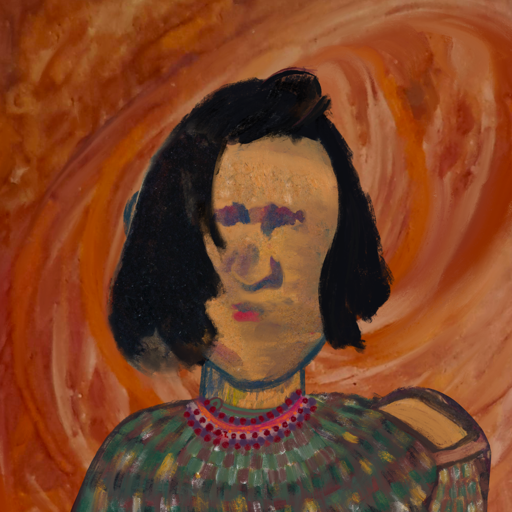
Background: Pious_Lady, Head And Neck Front: In_The_Sun, Face Front: In_The_Sun, Bust: After_Raid, Hair Front: Mosgoul, Head Accessory: Blank, Second Necklace: After_Raid, Necklace: Roy_Bahadur, Baby: Blank